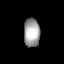
Tissue: lung
Cell type: Myeloid cells
Senescence score: 0.6335
Nuclear area (px): 437
Mean DAPI intensity: 166.741